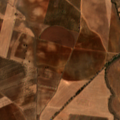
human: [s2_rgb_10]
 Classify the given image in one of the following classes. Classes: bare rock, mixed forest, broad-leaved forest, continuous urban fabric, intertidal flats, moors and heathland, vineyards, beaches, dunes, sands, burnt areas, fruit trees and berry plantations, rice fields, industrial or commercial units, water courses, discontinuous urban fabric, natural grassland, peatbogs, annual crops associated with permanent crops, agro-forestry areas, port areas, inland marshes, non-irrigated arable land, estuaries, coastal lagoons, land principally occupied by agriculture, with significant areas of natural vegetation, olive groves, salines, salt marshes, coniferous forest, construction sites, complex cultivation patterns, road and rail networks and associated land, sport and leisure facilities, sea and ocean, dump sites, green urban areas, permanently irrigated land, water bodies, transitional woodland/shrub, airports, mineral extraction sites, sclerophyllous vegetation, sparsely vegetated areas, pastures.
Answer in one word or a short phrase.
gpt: non-irrigated arable land, permanently irrigated land, olive groves, agro-forestry areas